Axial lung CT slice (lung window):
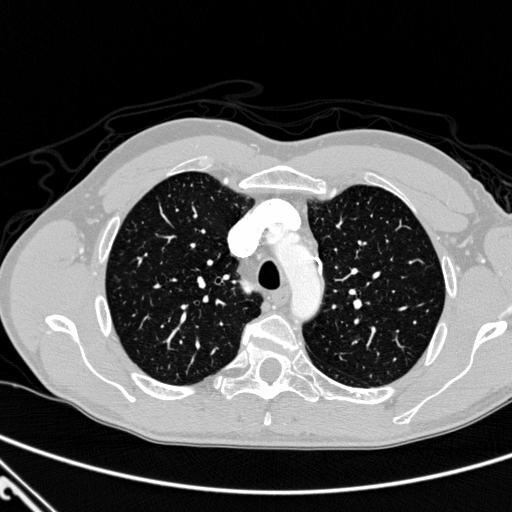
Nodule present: no